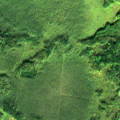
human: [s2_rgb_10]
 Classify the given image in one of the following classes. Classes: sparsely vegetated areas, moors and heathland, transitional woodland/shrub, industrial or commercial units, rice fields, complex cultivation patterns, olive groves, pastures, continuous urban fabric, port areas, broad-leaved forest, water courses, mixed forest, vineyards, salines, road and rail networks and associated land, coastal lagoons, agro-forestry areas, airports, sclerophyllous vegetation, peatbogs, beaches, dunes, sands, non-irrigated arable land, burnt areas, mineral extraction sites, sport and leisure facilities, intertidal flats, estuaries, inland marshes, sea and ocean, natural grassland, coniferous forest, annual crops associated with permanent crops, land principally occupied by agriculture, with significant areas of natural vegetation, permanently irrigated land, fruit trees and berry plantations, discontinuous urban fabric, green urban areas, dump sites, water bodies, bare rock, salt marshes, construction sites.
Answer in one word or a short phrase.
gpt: mixed forest, transitional woodland/shrub